(2024·上海奉贤·一模) 椭圆$\Gamma:\dfrac{x^2}{a^2}+y^2=1(a>1)$的左右焦点分别为$F_1,F_2$，设$P(x_0,y_0)$是第一象限内椭圆上的一点，$PF_1$的延长线交椭圆于点$Q(x_1,y_1)$.

(1)若椭圆的离心率$\dfrac{\sqrt{2}}{2}$，求$a$的值；

(2)若$a=\sqrt{2}$，$\overrightarrow{PQ}\cdot\overrightarrow{OF_1}=\dfrac{12}{5}$，求$x_0$；

(3)若$a=2$，过点$T(0,t)$的直线$l$与椭圆$\Gamma$交于$M$、$N$两点，且$|MN|=2$，则当$t\ge0$时，判断符合要求的直线有几条，说明理由？
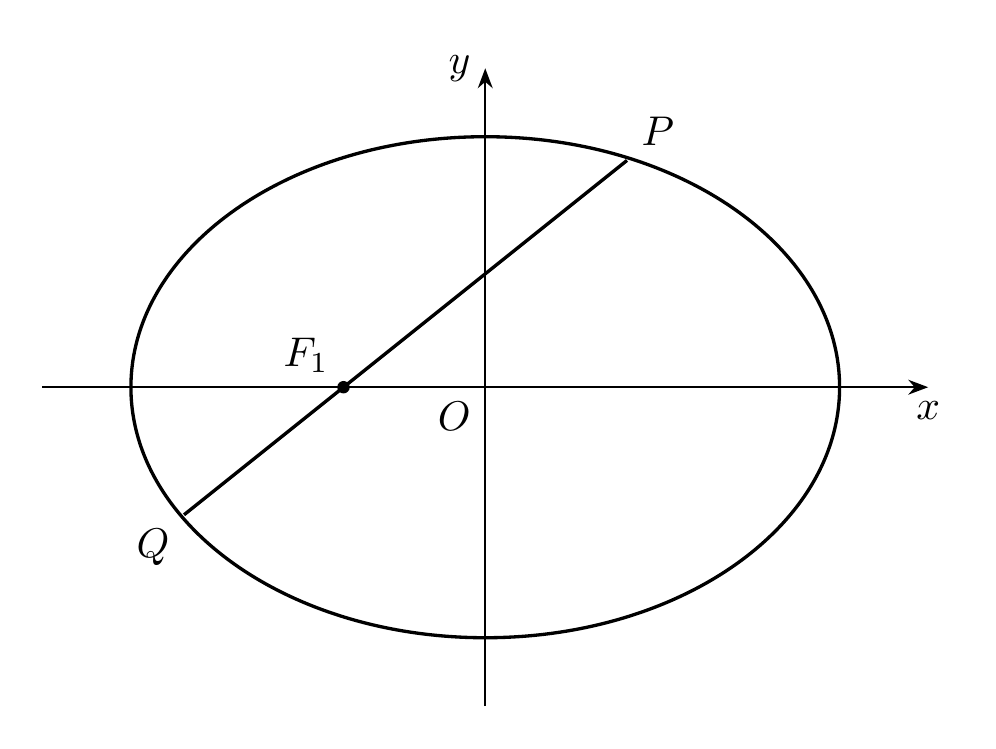
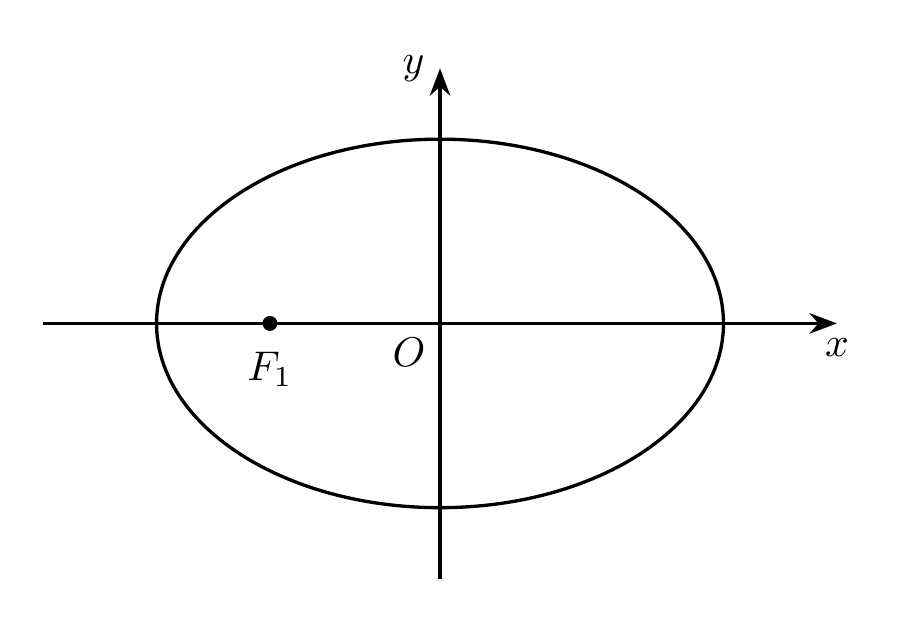
【解答】
\noindent \textbf{【答案】} (1)$a=\sqrt{2}$；\\
(2)$x_0=1$；\\
(3)答案见解析

\noindent \textbf{【分析】} (1) 直接根据离心率的定义求解即可；

(2) 直线$PQ$与椭圆方程联立，利用三角函数的知识表示出$\cos\angle PF_1O$，再利用弦长公式表示出$|\overrightarrow{PQ}|$，结合向量数量积公式代入$\overrightarrow{PQ}\cdot\overrightarrow{OF_1}=\dfrac{12}{5}$求出$k$，再求$y_0$和$x_0$；

(3) 分类讨论，当直线$l$斜率不存在时满足条件，当斜率存在时，先写出$|MN|$的表达式，然后对方程$|MN|=2$进行分类讨论.

\noindent \textbf{【解析】} (1) 若$e=\dfrac{\sqrt{2}}{2}$，则$\dfrac{\sqrt{a^2-1}}{a}=\dfrac{\sqrt{2}}{2}$，解得：$a=\sqrt{2}$.

(2) 若$a=\sqrt{2}$，则椭圆方程为：$\dfrac{x^2}{2}+y^2=1$且$c=1$，由$P$点在第一象限可知$PQ$的斜率不为$0$，

设直线$PQ$的方程为：$x=ky-1(k>0)$，直线$PQ$与椭圆方程联立消去$x$得：$(k^2+2)y^2-2ky-1=0$，

所以$y_0+y_1=\dfrac{2k}{k^2+2},y_0y_1=-\dfrac{1}{k^2+2}$，$|y_0-y_1|=\sqrt{(y_0+y_1)^2-4y_0y_1}=\sqrt{\left(\dfrac{2k}{k^2+2}\right)^2+\dfrac{4}{k^2+2}}=\dfrac{\sqrt{8k^2+8}}{k^2+2}$，

因为$\tan\angle PF_1O=\dfrac{1}{k}$，所以$\cos\angle PF_1O=\dfrac{1}{\sqrt{1+\dfrac{1}{k^2}}}=k\sqrt{\dfrac{1}{k^2+1}}$，

而$\overrightarrow{PQ}\cdot\overrightarrow{OF_1}=|\overrightarrow{PQ}||\overrightarrow{OF_1}|\cos\angle PF_1O=\sqrt{1+k^2}\times|y_0-y_1|\times k\sqrt{\dfrac{1}{k^2+1}}=\sqrt{1+k^2}\times\dfrac{\sqrt{8k^2+8}}{k^2+2}\times k\sqrt{\dfrac{1}{k^2+1}}=\dfrac{12}{5}$，

解得：$k=2\sqrt{2}$，把$k=2\sqrt{2}$代入$(k^2+2)y^2-2ky-1=0$得：$10y^2-4\sqrt{2}y-1=0\Rightarrow y_0=\dfrac{4\sqrt{2}+\sqrt{72}}{20}=\dfrac{\sqrt{2}}{2}$，

把$y_0=\dfrac{\sqrt{2}}{2}$代入椭圆方程得：$x_0=1$.

(3) 若$a=2$，则椭圆方程为：$\dfrac{x^2}{4}+y^2=1$，且$b=1$，

当$t\ge0$且直线$l$斜率存在时，设直线$l$的方程为：$y=mx+t$，$M(x_2,y_2),N(x_3,y_3)$，

直线$l$与椭圆方程联立消去$y$得：$(4m^2+1)x^2+8mtx+4t^2-4=0$，

所以$x_2+x_3=\dfrac{-8mt}{4m^2+1},x_2x_3=\dfrac{4t^2-4}{4m^2+1}$，

$|x_2-x_3|=\sqrt{(x_2+x_3)^2-4x_2x_3}=\sqrt{\left(\dfrac{-8mt}{4m^2+1}\right)^2-4\times\dfrac{4t^2-4}{4m^2+1}}=\dfrac{\sqrt{64m^2-16t^2+16}}{4m^2+1}$，

所以$|MN|=\sqrt{1+m^2}|x_2-x_3|=\sqrt{1+m^2}\dfrac{\sqrt{64m^2-16t^2+16}}{4m^2+1}=2$，整理得：$(12-4t^2)m^2-4t^2+3=0$，

当$12-4t^2=0$或$\Delta=4(4t^2-3)(12-4t^2)<0$时，即$0\le t<\dfrac{\sqrt{3}}{2}$或$t\ge\sqrt{3}$时，方程无解，所以不存在满足$|MN|=2$的直线$l$；

当$-4t^2+3=0$即$t=\dfrac{\sqrt{3}}{2}$时，方程只有唯一的解$m=0$，所以，存在一条满足$|MN|=2$的直线$l$；

当$\Delta=4(4t^2-3)(12-4t^2)>0$，即$\dfrac{\sqrt{3}}{2}<t<\sqrt{3}$时，方程有两个不相等的实数解，所以存在两条满足$|MN|=2$的直线$l$；

当$t\ge0$且直线$l$斜率不存在时，直线$l$即$y$轴，满足$|MN|=2$.

综上所述：当$0\le t<\dfrac{\sqrt{3}}{2}$或$t\ge\sqrt{3}$时，存在一条满足$|MN|=2$的直线$l$；

当$t=\dfrac{\sqrt{3}}{2}$时，存在两条满足$|MN|=2$的直线$l$；

当$\dfrac{\sqrt{3}}{2}<t<\sqrt{3}$时，存在三条满足$|MN|=2$的直线$l$.

\noindent \textbf{【点睛】} 关键点点睛：本题考查的是直线与圆锥曲线相交的弦长问题，第二问的关键点是如何表示出$\cos\angle PF_1O$和$|\overrightarrow{PQ}|$，第三问的关键点是写出当直线$l$斜率存在时$|MN|$的表达式以及如何分类讨论解决方程$|MN|=2$的解的个数，另外还需注意直线$l$斜率不存在的情况.